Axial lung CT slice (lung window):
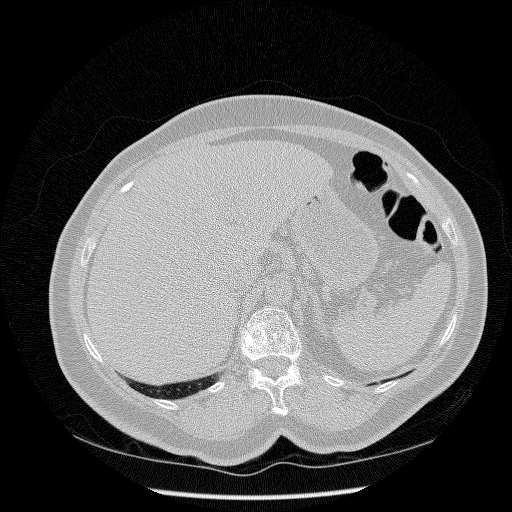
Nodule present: no